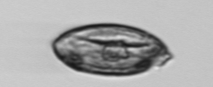
Label: Katodinium_or_Torodinium